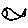
Label: fish